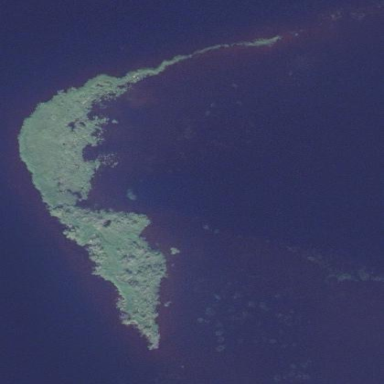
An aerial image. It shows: Islet.